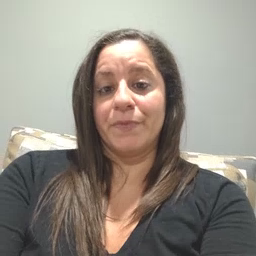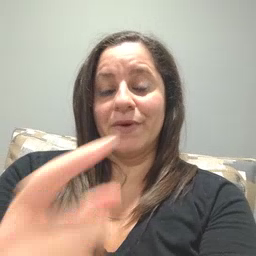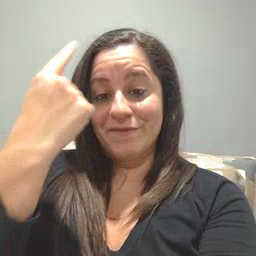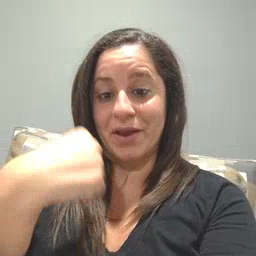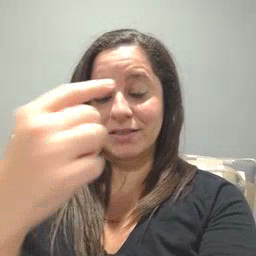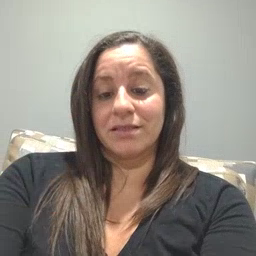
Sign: face